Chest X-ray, AP view. Patient: 45 years old, sex M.
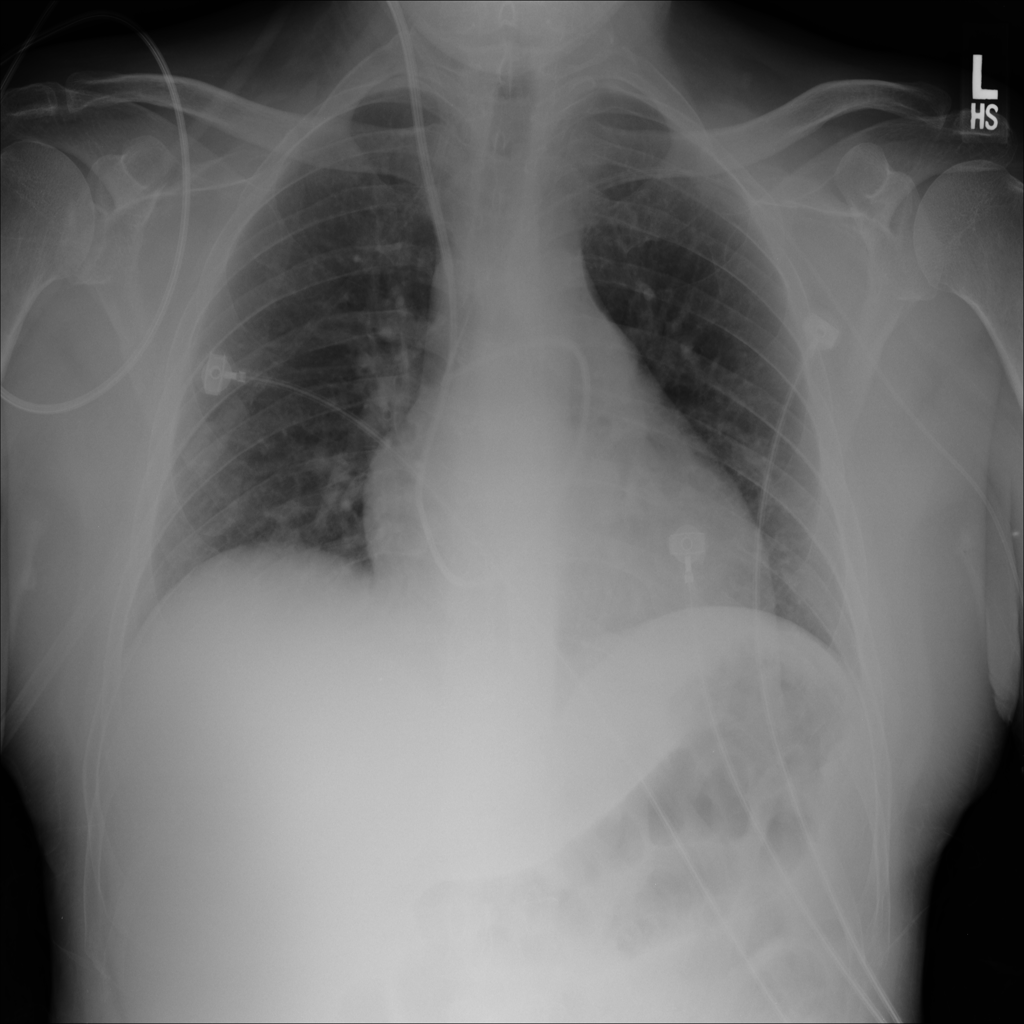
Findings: No Finding